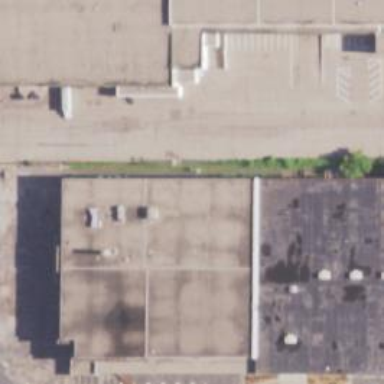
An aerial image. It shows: Industrial warehouse with office space.